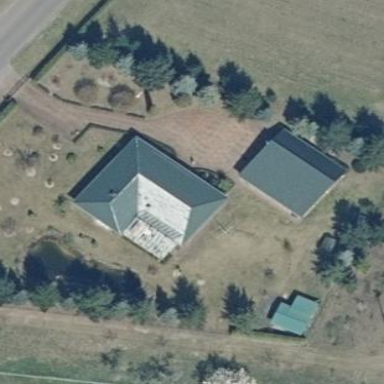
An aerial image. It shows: Hipped roof house.